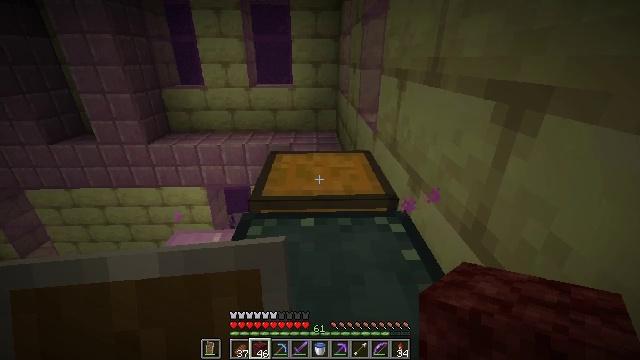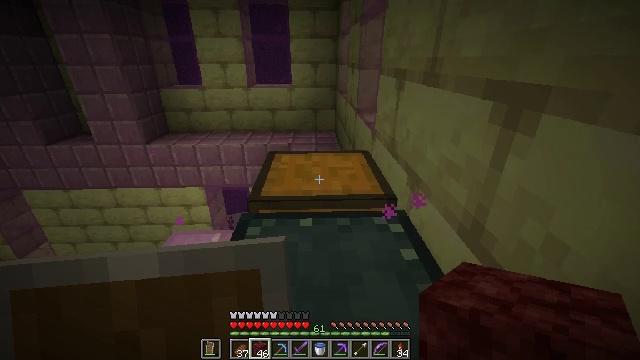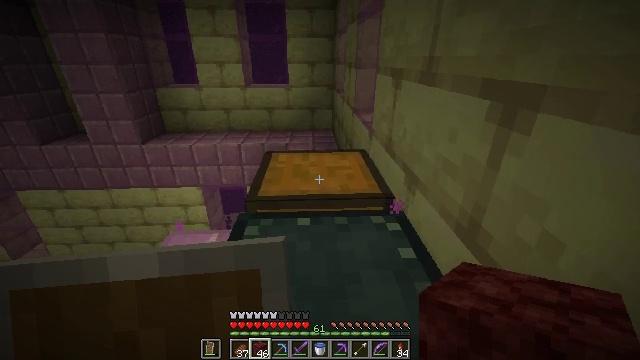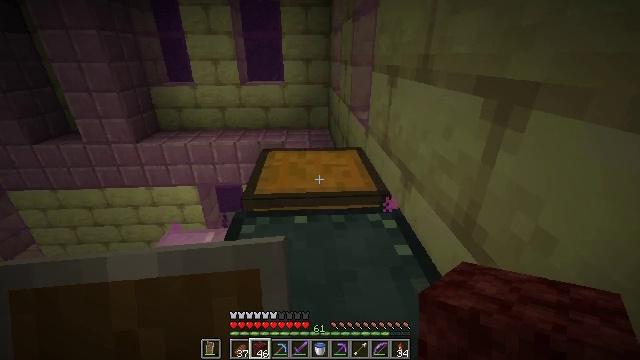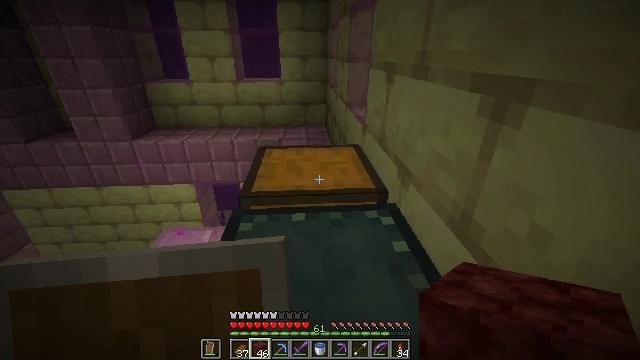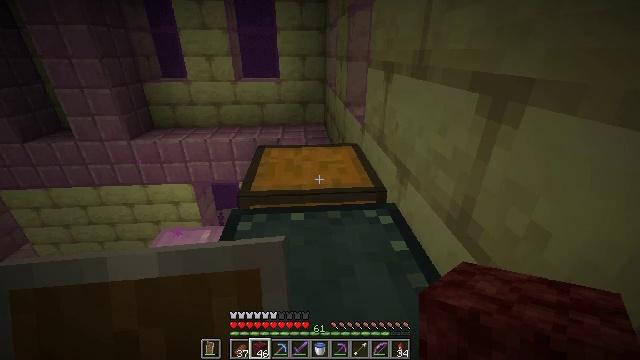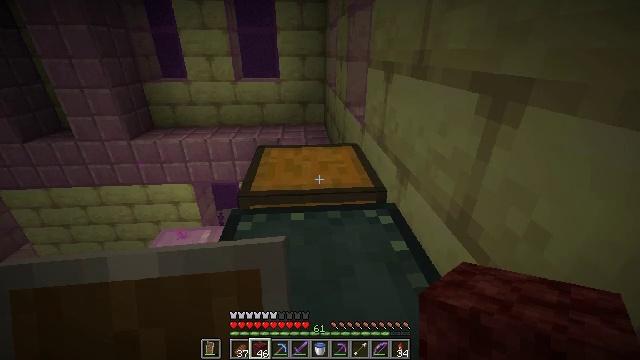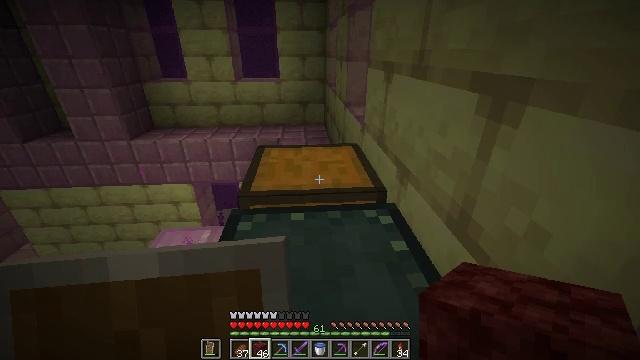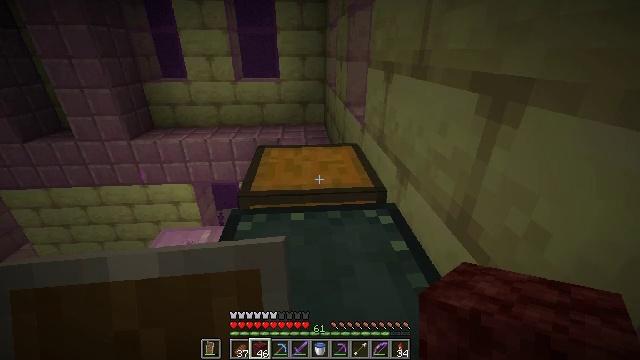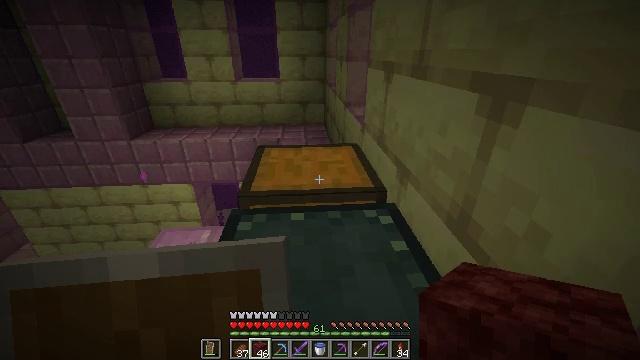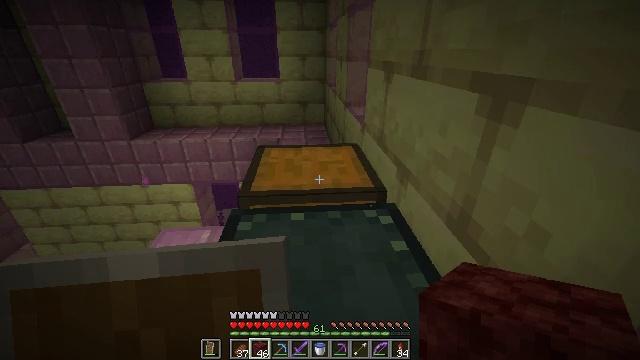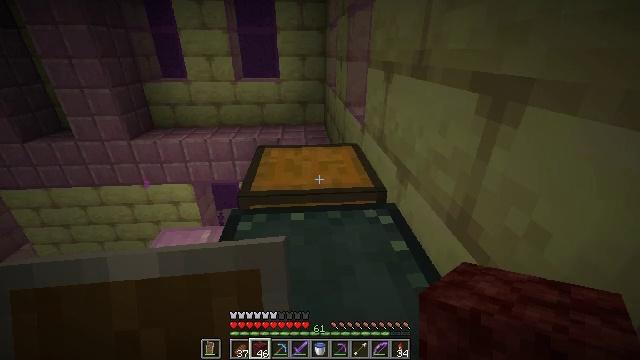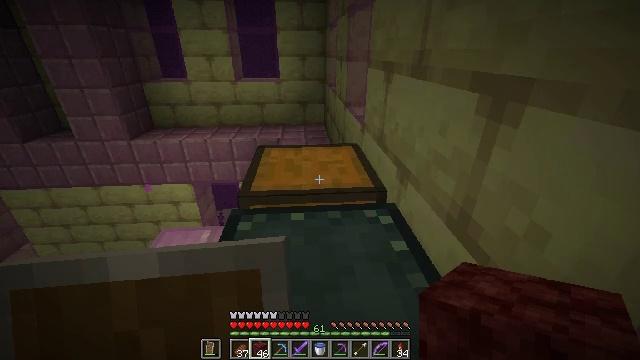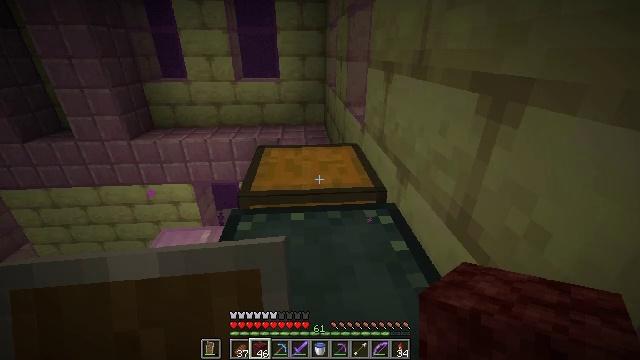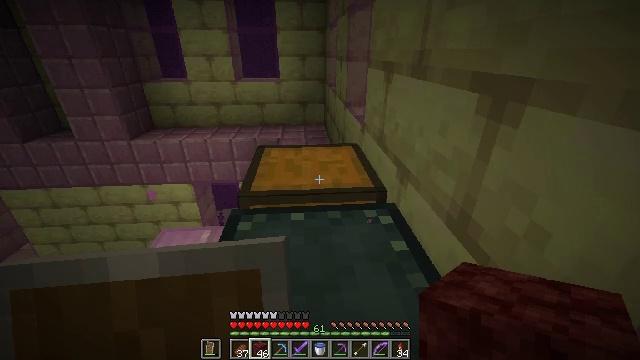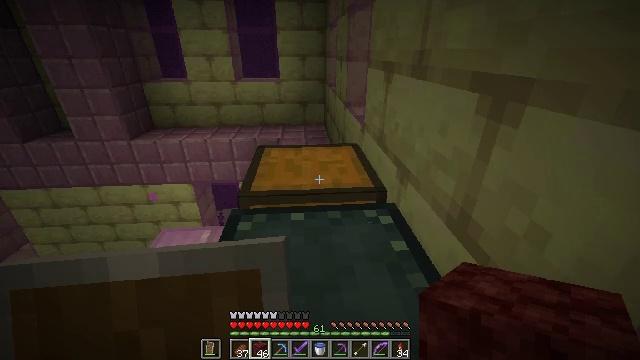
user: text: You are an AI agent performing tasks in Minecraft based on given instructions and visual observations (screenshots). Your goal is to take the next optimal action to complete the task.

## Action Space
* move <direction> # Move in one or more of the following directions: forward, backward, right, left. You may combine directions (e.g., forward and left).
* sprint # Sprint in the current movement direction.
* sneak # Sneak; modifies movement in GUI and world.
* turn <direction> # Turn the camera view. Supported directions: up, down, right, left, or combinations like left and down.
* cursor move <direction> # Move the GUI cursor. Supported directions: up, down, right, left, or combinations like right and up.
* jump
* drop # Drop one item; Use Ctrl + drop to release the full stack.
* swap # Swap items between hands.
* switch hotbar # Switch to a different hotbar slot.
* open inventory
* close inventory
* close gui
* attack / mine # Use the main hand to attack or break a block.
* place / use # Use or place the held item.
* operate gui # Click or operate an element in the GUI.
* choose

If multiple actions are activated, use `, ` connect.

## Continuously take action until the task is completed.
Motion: motion action
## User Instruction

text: Gather the chest from its place.
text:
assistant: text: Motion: no_op
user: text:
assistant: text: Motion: no_op
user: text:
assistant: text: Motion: no_op
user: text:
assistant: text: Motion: no_op
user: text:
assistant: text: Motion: no_op
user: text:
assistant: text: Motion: no_op
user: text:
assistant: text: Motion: no_op
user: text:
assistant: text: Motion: no_op
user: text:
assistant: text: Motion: no_op
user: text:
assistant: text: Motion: no_op
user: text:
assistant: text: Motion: no_op
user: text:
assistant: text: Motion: no_op
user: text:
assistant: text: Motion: no_op
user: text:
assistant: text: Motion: no_op
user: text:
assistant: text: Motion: no_op
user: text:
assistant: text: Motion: no_op
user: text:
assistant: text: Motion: no_op
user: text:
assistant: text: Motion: no_op
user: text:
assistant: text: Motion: no_op
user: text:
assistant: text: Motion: no_op
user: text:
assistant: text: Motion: no_op
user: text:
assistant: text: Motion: no_op
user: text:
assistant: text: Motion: no_op
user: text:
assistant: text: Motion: no_op
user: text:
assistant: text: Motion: no_op
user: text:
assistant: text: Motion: no_op
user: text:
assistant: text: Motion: no_op
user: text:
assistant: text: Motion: no_op
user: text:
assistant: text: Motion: no_op
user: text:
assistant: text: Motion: no_op